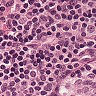
Metastatic tissue present: no